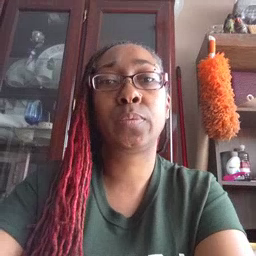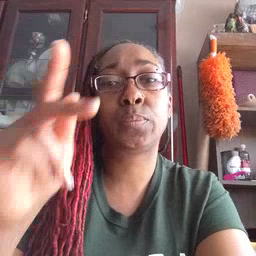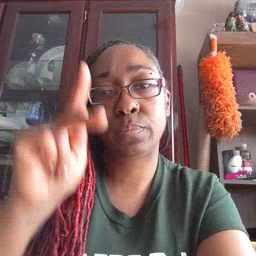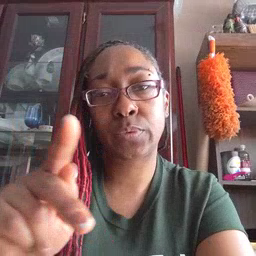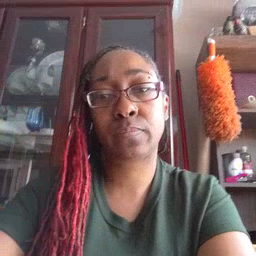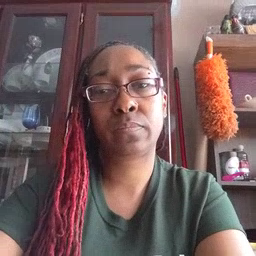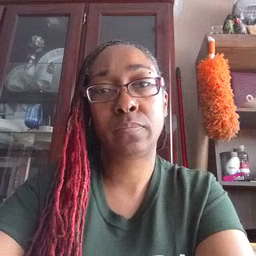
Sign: person